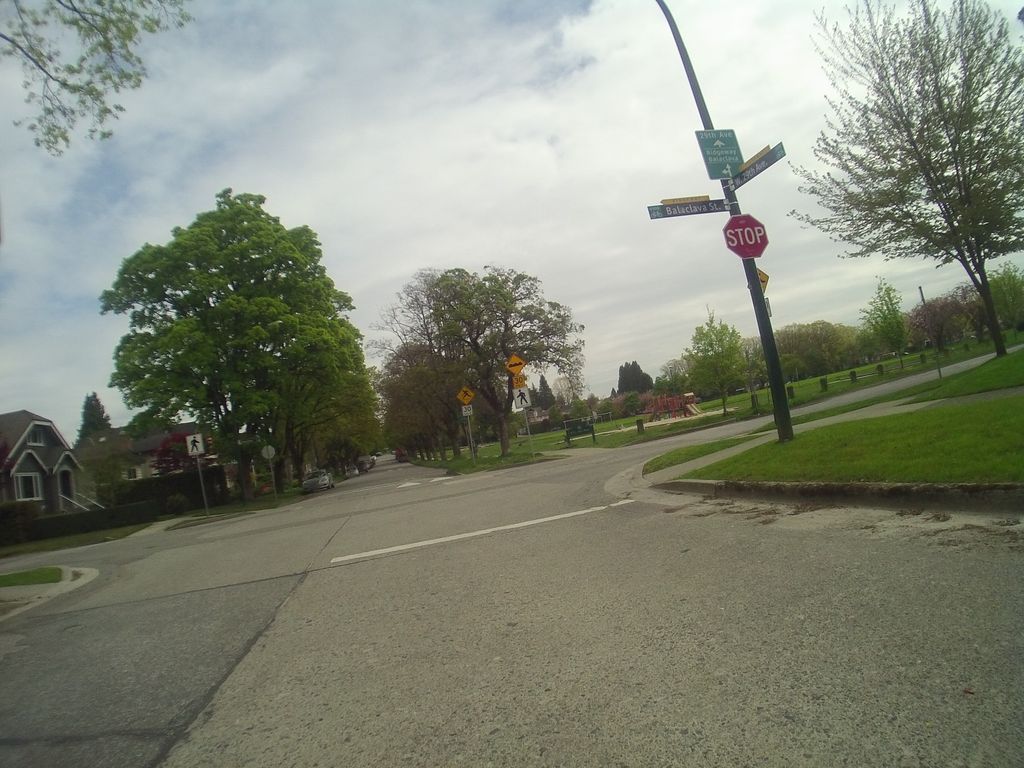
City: vancouver